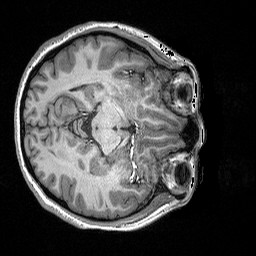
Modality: T1w
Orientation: axial
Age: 19
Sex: female
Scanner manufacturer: siemens
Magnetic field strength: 3 T
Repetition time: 2.3 s
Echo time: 0.00298 s